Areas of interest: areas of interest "Hotel"
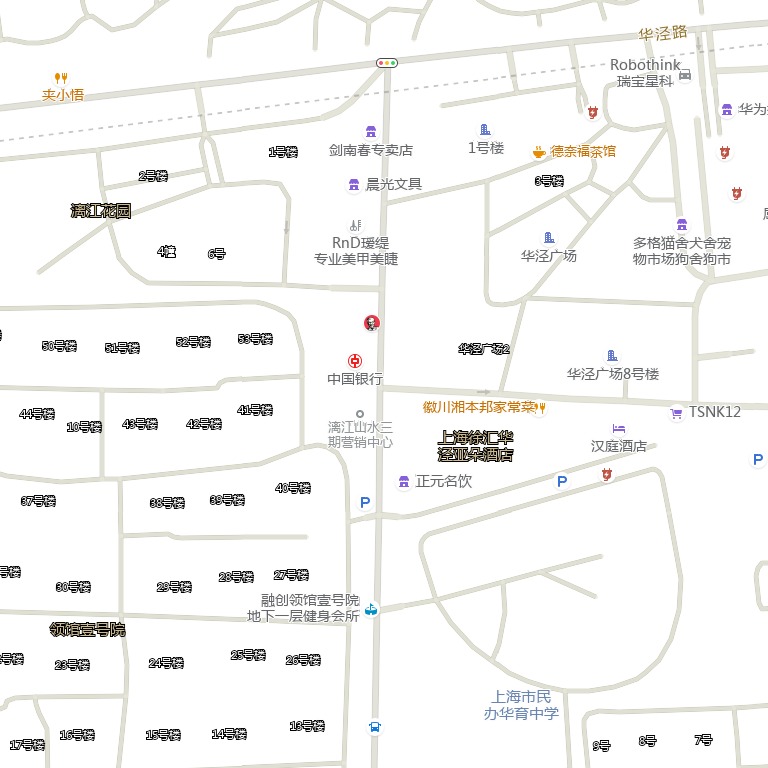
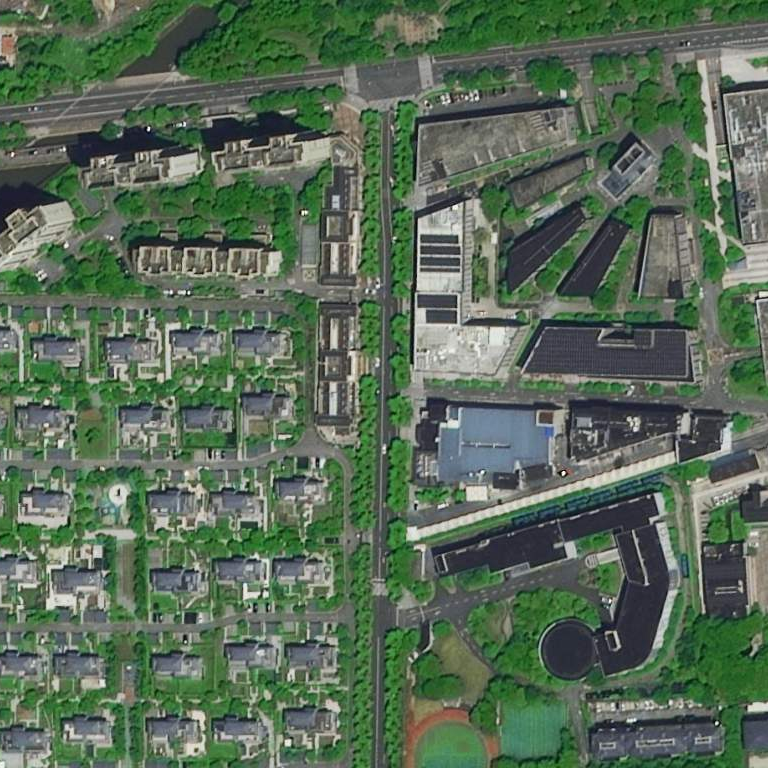